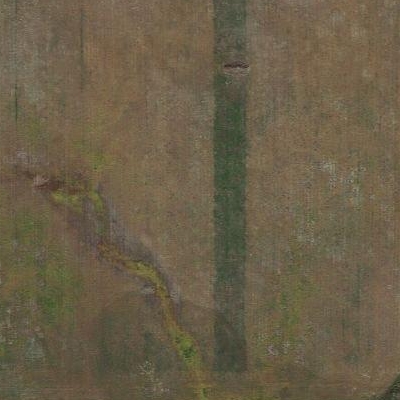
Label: bField